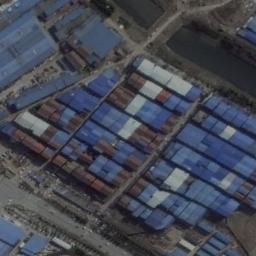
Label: industrial_area